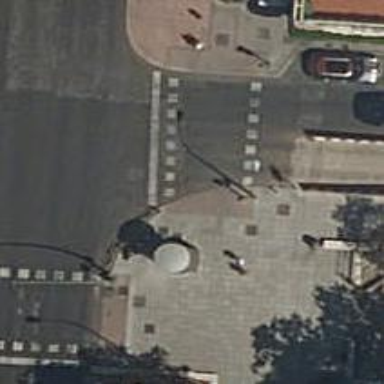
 there are traffic signals and zebra crossing."